Question: I would like to know if there is any way I can find the dimensions (top,bottom,left,right) of black border around the image using Imagemagick.

I believe the dimensions black border of this image are
top and bottom = 10 pixels ,
left and right = 5 pixels
but how do I go about finding all four those dimensions using imagemagick or any other tool.
Any help or hint for my problem will be appreciated! Thanks in advance!
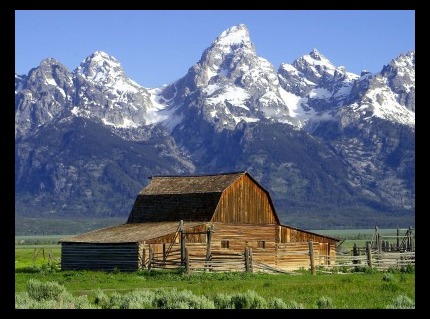
Answer: Please always provide your ImageMagick version and which OS you're working on.
If you're using IMv7 you can find the widths of those borders with a command like this...
'''
magick input.jpg -fuzz 10% -set page "%[@]" -format "Left: %[fx:page.x] Right: %[fx:w-page.width-page.x] Top: %[fx:page.y] Bottom: %[fx:h-page.height-page.y]
" info:
'''
That does a sort of pseudo-trim with "-set page "%[@]"" and stores the dimensions and offsets in variables you can access using FX expressions. Since the black border on your example isn't all one color because of JPG compression, I had to use "-fuzz 10%" ahead of that setting to adjust the tolerance of the trim.
Learn more about FX expressions <URL>.